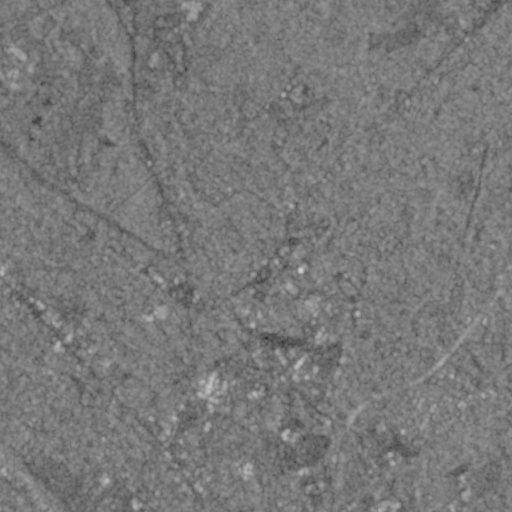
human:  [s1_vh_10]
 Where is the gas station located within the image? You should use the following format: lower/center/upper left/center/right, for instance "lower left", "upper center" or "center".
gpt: The gas station is located in the center left of the image.
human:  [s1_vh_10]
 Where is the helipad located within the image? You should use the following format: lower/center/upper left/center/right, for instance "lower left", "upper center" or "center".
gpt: The helipad is located in the lower center of the image.
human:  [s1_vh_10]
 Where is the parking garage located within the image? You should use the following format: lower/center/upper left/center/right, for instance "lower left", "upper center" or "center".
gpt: The parking garage is located in the lower center of the image.
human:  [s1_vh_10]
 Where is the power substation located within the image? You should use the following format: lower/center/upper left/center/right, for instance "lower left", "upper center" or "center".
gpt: The power substation is located in the center of the image.
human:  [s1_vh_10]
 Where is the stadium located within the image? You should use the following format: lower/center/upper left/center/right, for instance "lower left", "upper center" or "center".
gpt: The stadium is located in the lower right of the image.
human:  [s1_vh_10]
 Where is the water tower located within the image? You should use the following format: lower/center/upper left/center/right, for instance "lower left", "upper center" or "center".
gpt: The water tower is located in the upper left of the image.
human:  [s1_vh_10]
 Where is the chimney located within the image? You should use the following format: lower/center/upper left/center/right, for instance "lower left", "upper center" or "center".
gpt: The chimney is located in the lower right of the image.
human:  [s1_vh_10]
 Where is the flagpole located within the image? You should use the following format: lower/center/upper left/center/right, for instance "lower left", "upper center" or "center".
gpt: The flagpole is located in the lower left of the image.
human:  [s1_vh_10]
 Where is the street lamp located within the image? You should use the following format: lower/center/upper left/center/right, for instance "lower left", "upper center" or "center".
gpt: The street lamp is located in the lower center of the image.
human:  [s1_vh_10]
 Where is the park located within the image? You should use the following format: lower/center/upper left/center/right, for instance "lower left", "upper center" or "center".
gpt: There is no park in the image.

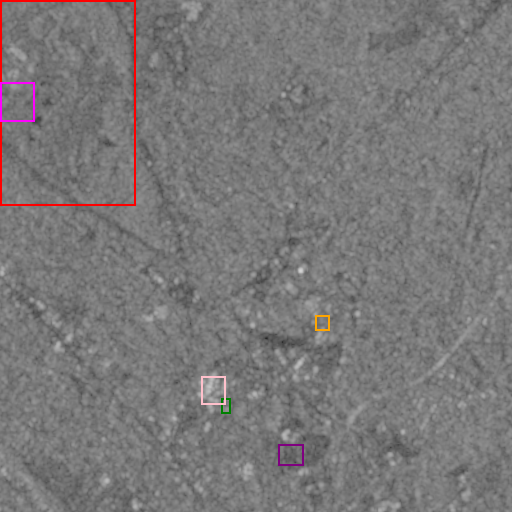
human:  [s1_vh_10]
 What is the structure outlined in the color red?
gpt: The structure outlined in red is a park.
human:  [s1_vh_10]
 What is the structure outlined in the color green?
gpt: The structure outlined in green is a parking garage.
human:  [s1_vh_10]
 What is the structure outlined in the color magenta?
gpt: The structure outlined in magenta is a parking lot.
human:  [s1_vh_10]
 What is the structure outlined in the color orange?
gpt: The structure outlined in orange is a power substation.
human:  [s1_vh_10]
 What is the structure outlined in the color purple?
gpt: The structure outlined in purple is a stadium.
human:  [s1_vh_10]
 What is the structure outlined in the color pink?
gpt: The structure outlined in pink is a building.
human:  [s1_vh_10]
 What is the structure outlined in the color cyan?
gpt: There is no cyan outline.